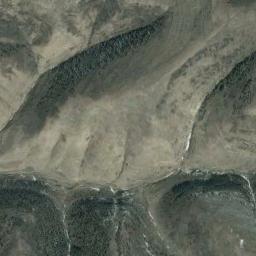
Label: mountain